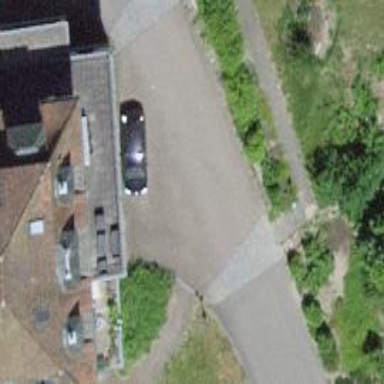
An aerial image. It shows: Residential road with asphalt surface.